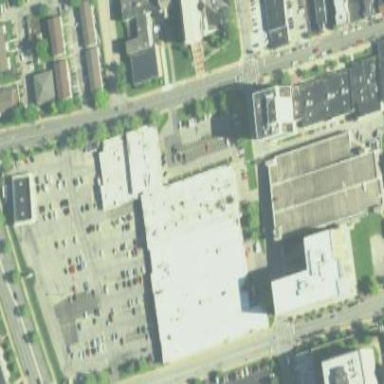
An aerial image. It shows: Supermarket located in building.